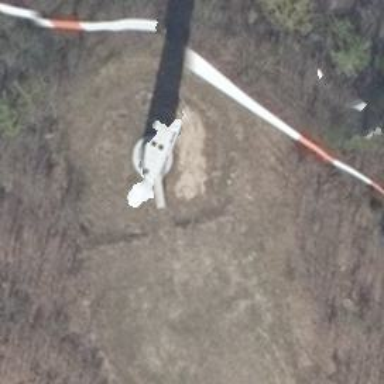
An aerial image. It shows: Wind generator of the horizontal axis type made by Vestas.